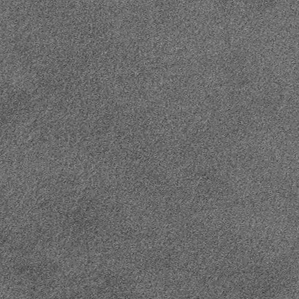
Label: frost